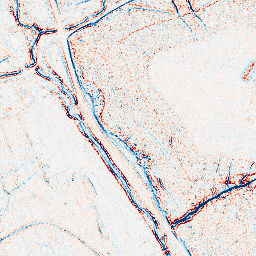
Category: edge_preserving
Decomposition family: bilateral
Decomposition parameters: d: 5
sigma_color: 50
sigma_space: 100
Upsampling method: quadratic
Upsampling parameters: scale: 8
Upsampling scale: 8